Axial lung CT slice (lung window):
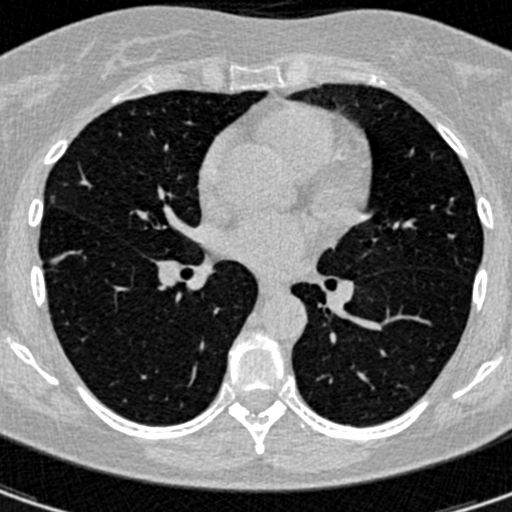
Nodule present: no